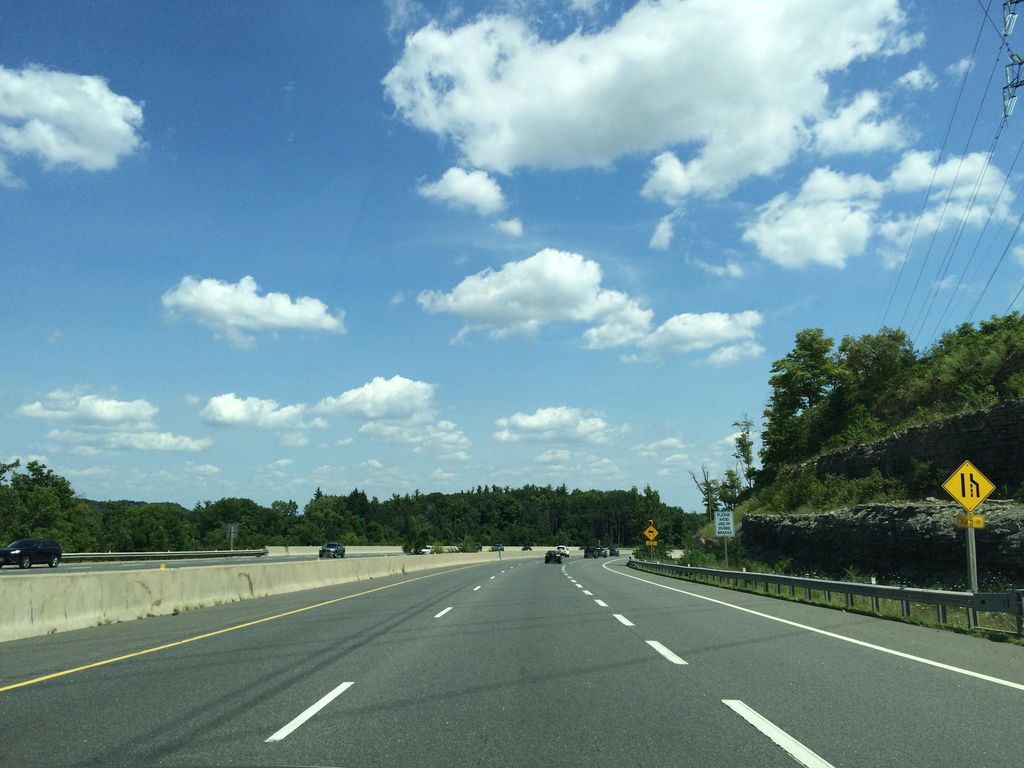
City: hamilton